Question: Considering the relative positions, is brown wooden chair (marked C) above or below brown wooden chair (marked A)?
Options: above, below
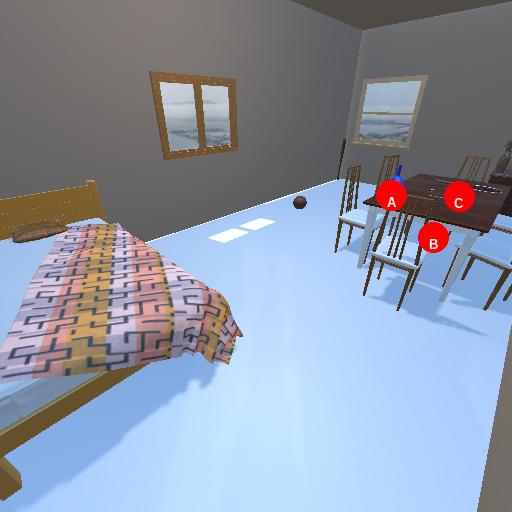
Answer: above